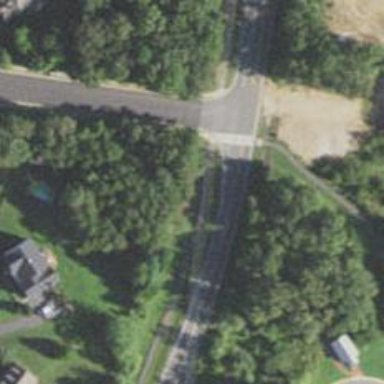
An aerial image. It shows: Marked crossing on cycleway road.